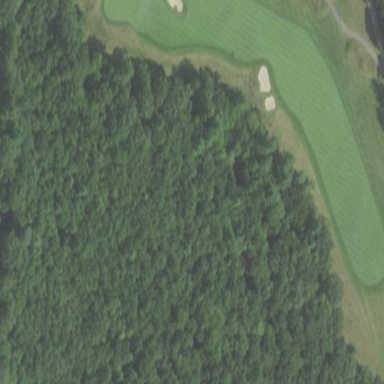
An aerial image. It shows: Scenic golf fairway.